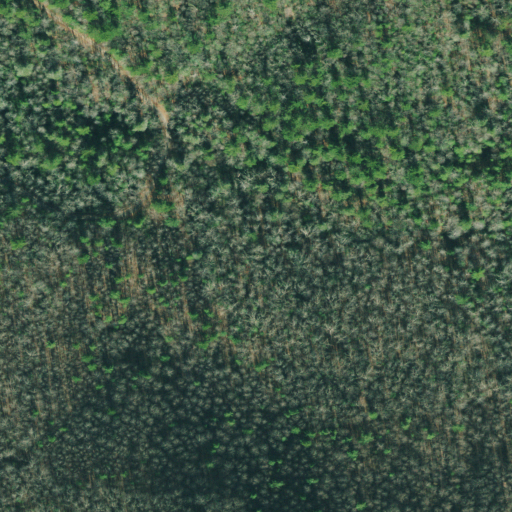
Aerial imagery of plain(s) in Georgia named Hickory Flats containing mixed forest, deciduous forest, and evergreen forest